Chest X-ray. View position: PA
Patient age: 60
Patient sex: F
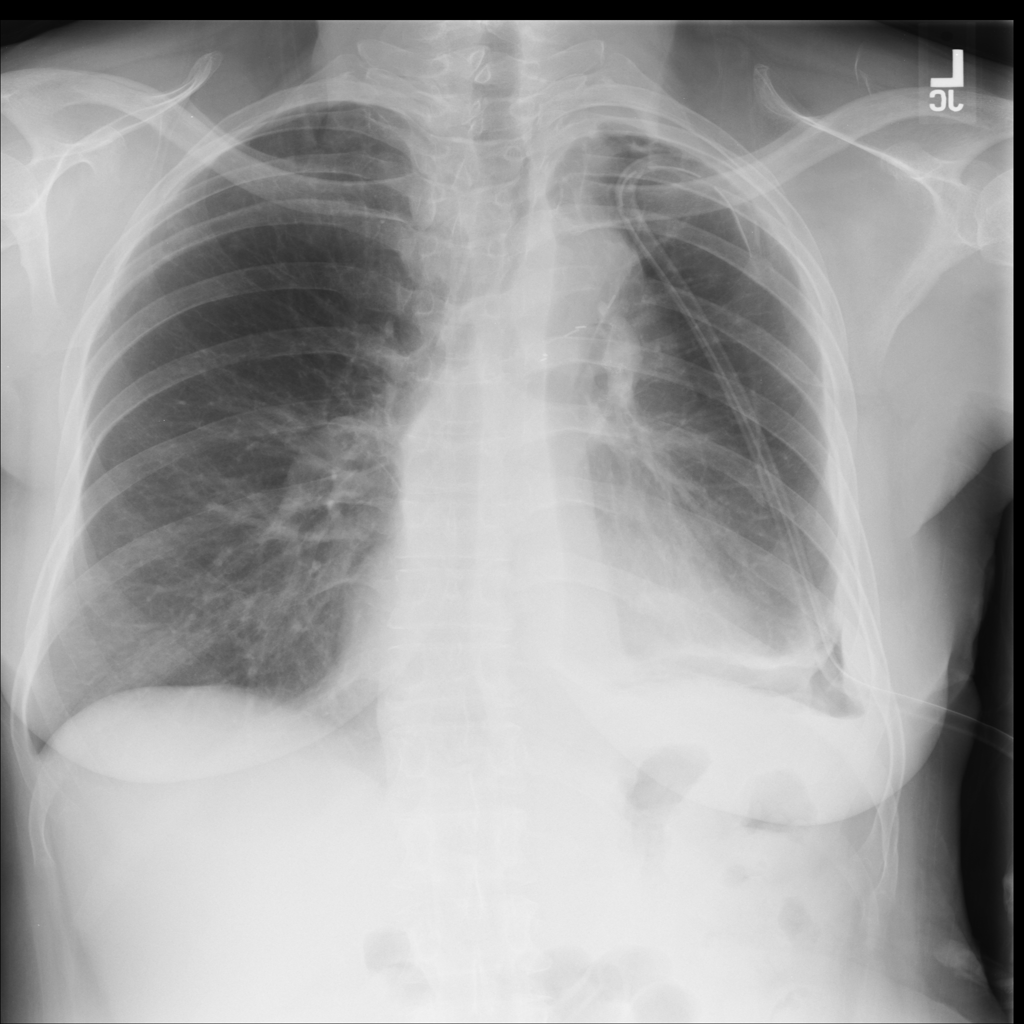
Finding: Pneumothorax